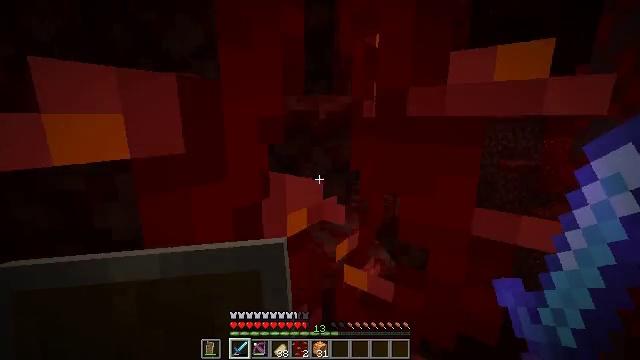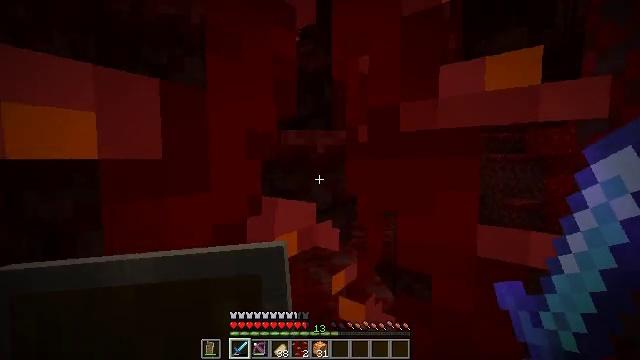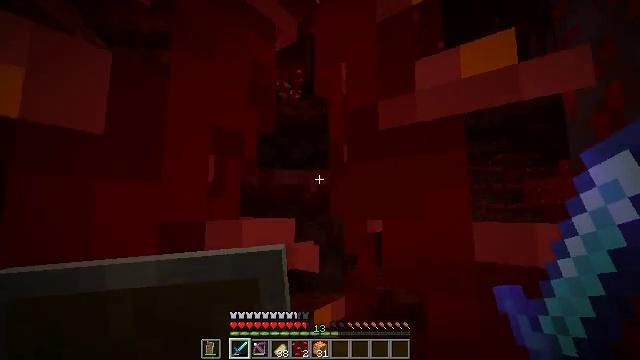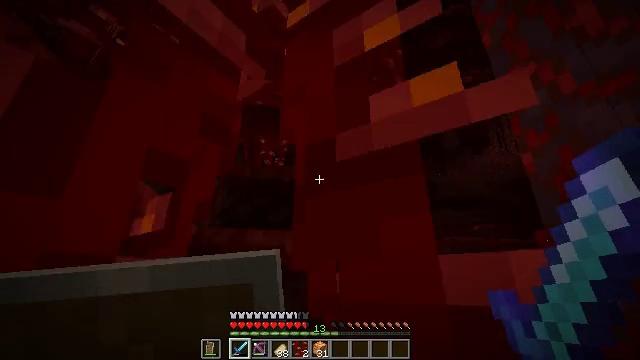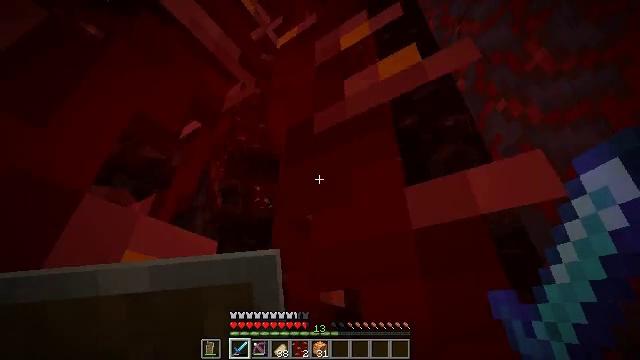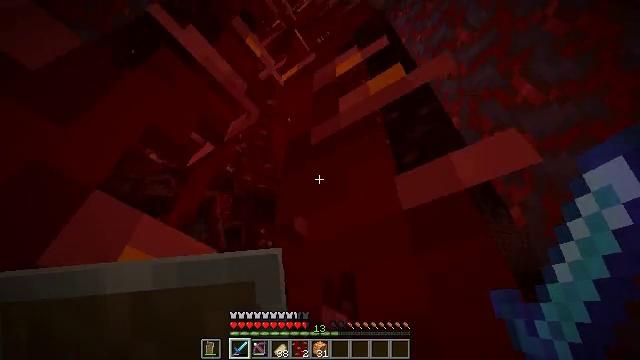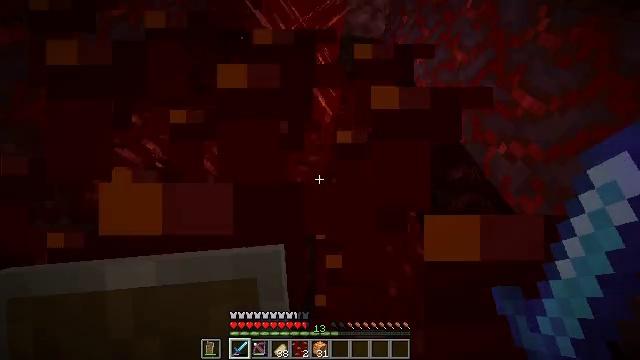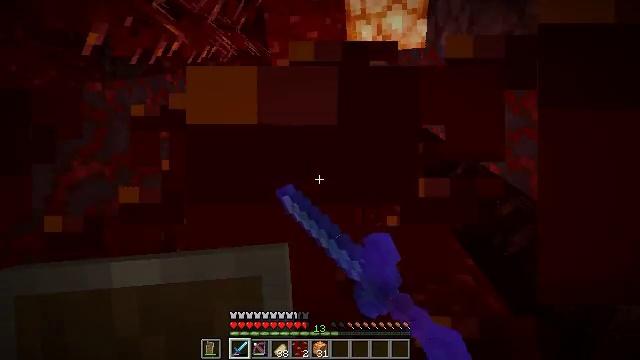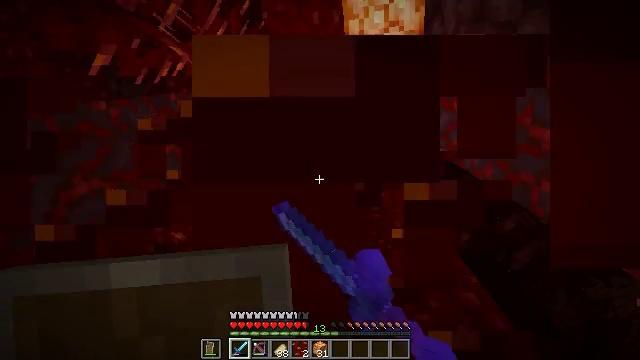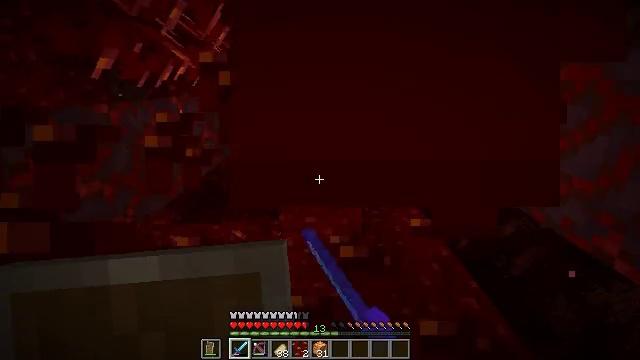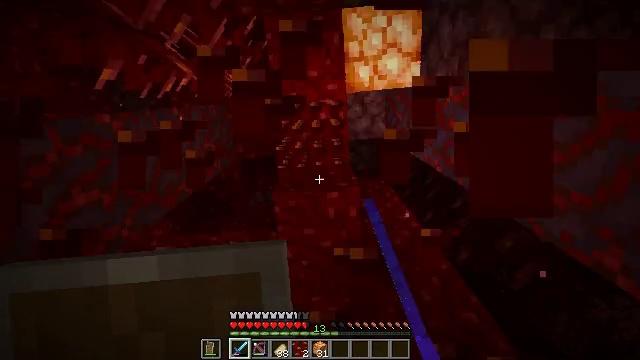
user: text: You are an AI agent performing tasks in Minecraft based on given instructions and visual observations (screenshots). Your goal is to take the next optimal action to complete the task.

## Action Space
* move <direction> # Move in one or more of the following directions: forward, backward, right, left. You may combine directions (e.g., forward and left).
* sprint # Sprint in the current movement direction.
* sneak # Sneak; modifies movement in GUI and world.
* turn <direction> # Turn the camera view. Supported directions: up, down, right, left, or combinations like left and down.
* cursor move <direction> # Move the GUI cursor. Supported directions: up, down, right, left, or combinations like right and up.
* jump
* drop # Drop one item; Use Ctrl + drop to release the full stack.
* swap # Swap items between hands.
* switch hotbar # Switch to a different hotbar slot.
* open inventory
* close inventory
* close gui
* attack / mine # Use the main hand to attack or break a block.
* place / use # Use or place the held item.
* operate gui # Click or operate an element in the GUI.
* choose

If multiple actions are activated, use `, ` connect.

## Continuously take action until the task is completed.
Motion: motion action
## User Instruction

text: Destroy the weeping vines plant.
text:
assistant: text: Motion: move forward, turn up
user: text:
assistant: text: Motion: move forward, sneak, turn up
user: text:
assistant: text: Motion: sneak, turn right and up
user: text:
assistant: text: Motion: sneak, turn right and up
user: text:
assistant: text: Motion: sneak, turn left and up
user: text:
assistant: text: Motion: sneak, turn left and up, attack / mine
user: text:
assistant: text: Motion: sneak, turn left and up, attack / mine
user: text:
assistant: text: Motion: sneak, turn up, attack / mine
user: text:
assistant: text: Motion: sneak, attack / mine
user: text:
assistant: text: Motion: sneak, turn up, attack / mine
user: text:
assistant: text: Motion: sneak, attack / mine